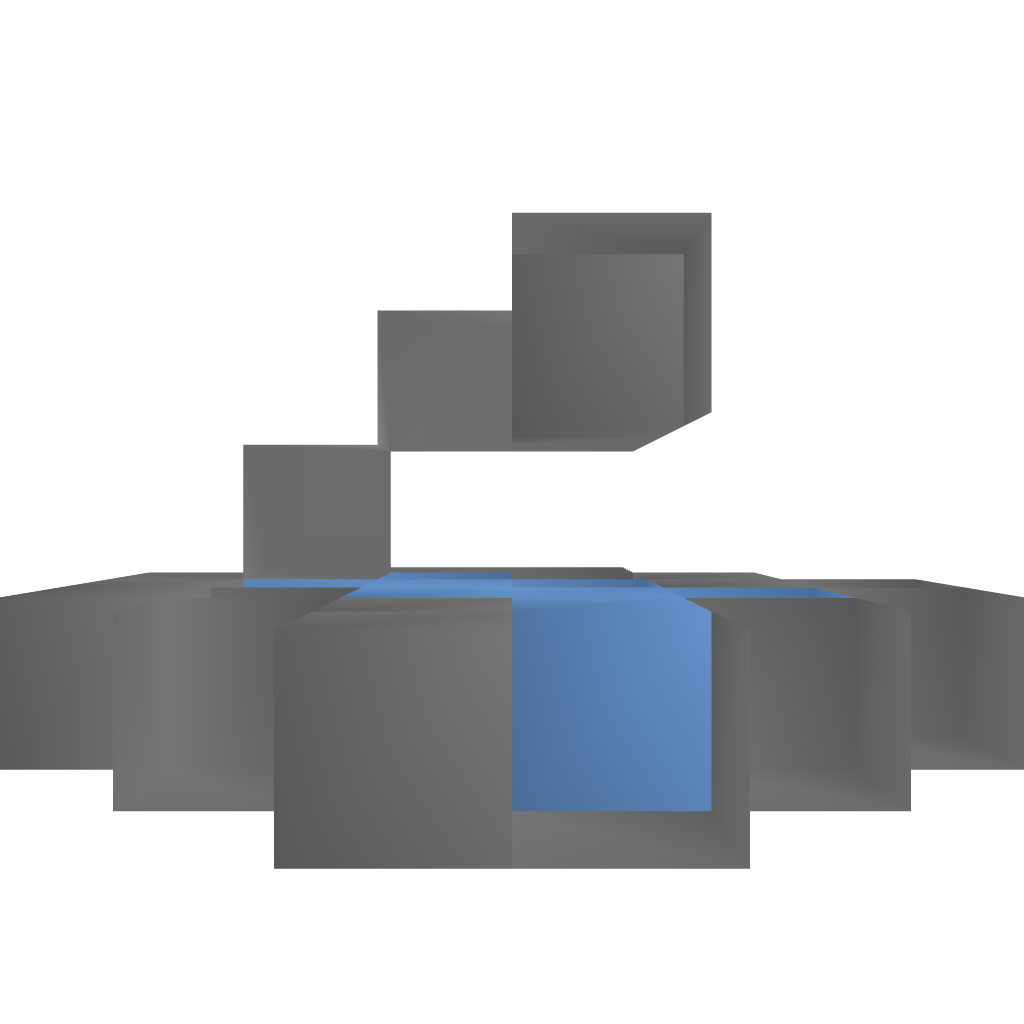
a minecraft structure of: Compact Angle Cannon bad low quality